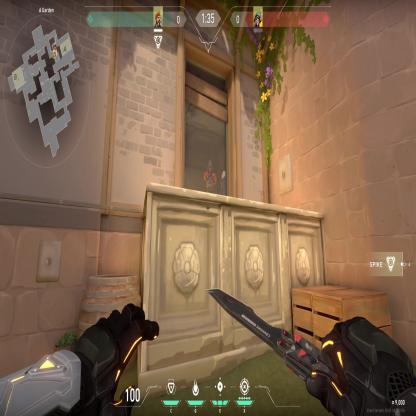
Label: enemy